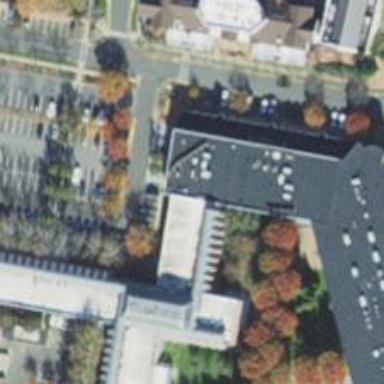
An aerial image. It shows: Parking space is available.